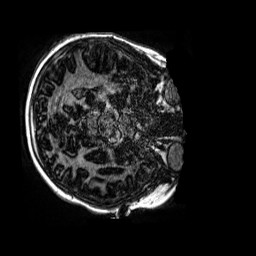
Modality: MP2RAGE
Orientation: axial
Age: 9
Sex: female
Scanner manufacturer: siemens
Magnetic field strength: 3 T
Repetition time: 4 s
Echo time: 0.00299 s